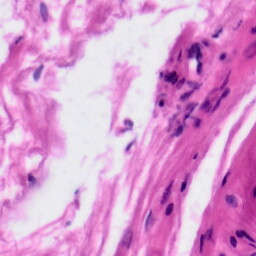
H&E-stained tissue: Tonsil